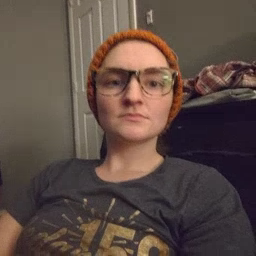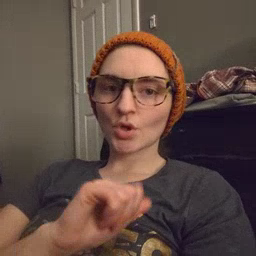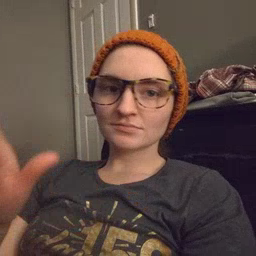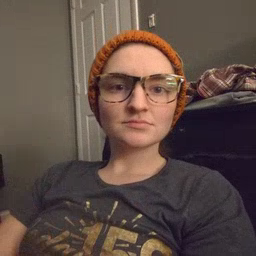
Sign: all